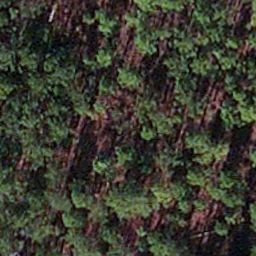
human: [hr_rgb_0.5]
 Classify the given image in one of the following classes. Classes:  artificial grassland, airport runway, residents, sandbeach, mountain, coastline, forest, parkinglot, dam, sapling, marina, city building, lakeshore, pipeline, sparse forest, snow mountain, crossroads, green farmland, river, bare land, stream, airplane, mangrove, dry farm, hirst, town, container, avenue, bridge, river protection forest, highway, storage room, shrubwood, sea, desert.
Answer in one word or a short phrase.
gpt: sapling